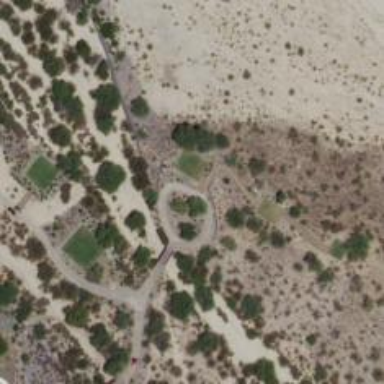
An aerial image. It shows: Pathway for golfing.